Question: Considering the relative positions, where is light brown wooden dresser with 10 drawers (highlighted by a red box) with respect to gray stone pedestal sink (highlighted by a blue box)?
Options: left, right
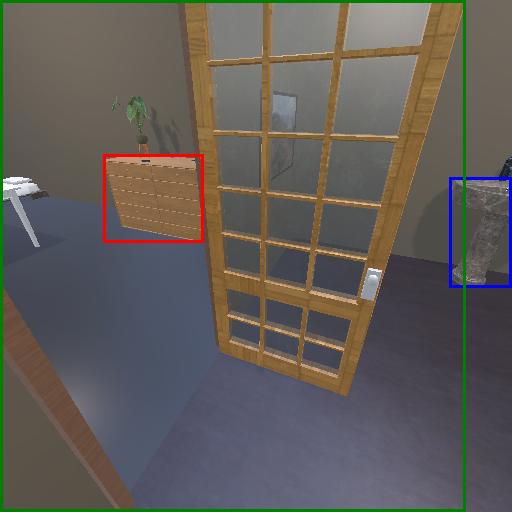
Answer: left